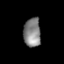
Tissue: prostate
Cell type: T cells
Senescence score: 0.3425
Nuclear area (px): 486
Mean DAPI intensity: 132.031